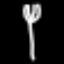
Label: fork